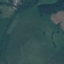
Land use / land cover class: Pasture